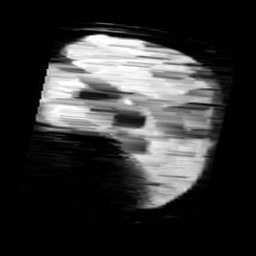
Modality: minIP
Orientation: sagittal
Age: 13
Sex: female
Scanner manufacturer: siemens
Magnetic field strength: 3 T
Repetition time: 0.027 s
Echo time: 0.02 s